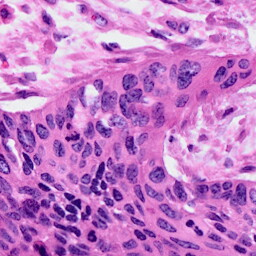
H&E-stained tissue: Cervix